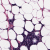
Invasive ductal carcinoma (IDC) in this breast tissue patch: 0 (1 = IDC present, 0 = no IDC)